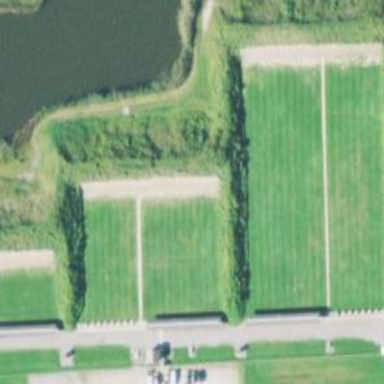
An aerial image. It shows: Berm barrier.